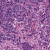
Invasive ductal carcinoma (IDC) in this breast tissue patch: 1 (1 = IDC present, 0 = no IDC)